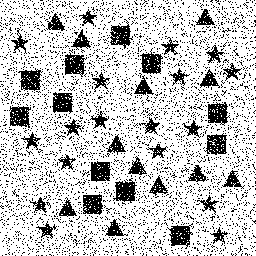
Squares: 12
Triangles: 12
Stars: 18
Total shapes: 42